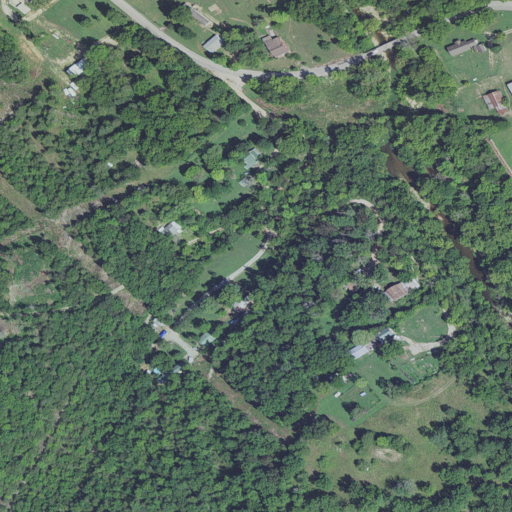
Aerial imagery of valley in Arkansas named Elk Ranch Hollow containing deciduous forest, mixed forest, open development, low intensity development, pasture, and evergreen forest